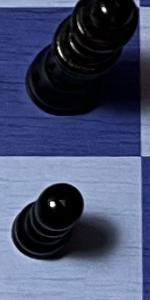
Label: Pawn_Black